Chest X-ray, PA view. Patient: 27 years old, sex F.
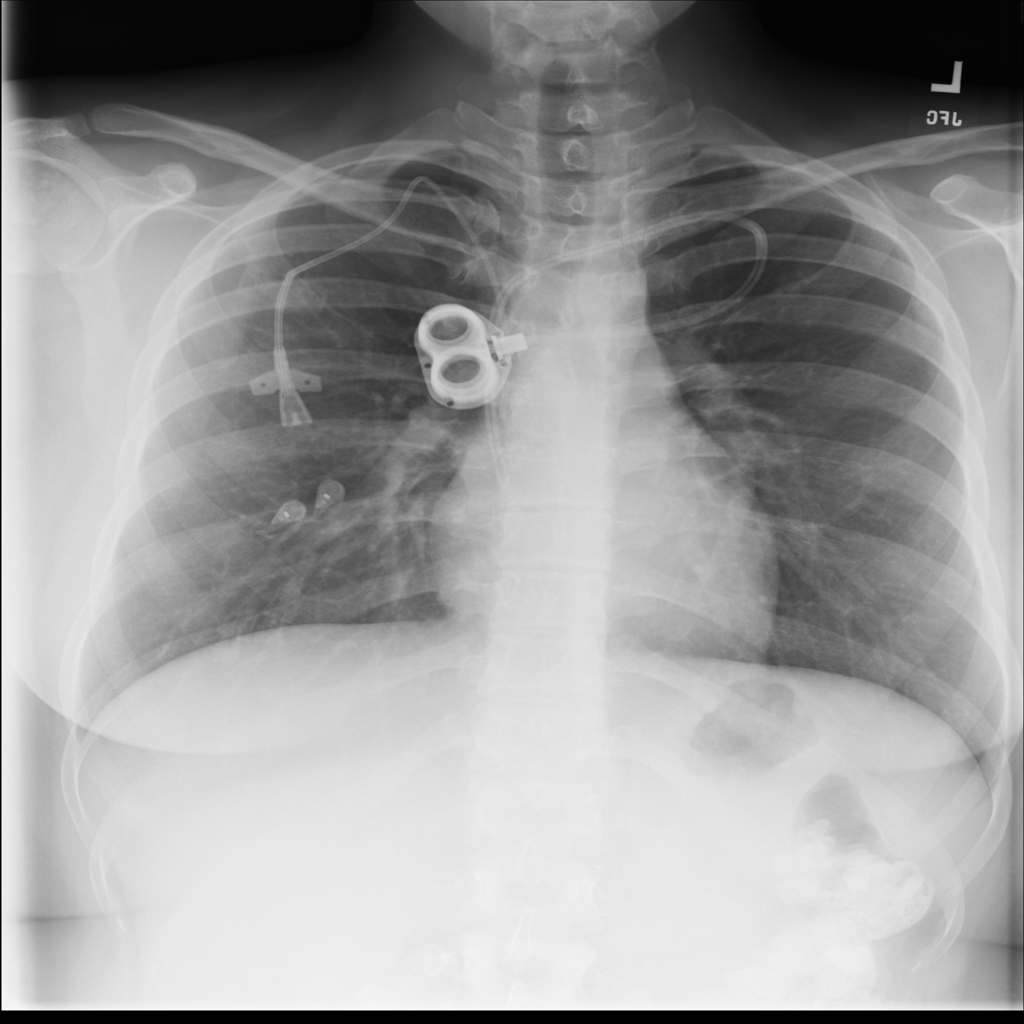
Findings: No Finding